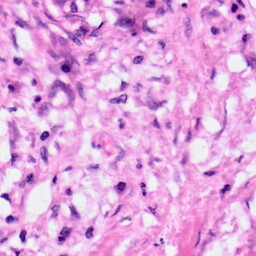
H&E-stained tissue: Pancreatic